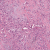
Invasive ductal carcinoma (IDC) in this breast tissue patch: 1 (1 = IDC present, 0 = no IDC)